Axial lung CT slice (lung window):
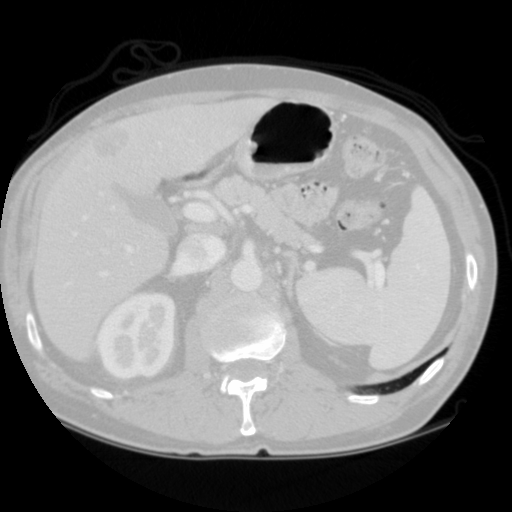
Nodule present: no